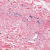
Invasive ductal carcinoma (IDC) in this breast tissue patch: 0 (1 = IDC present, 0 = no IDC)